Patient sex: F
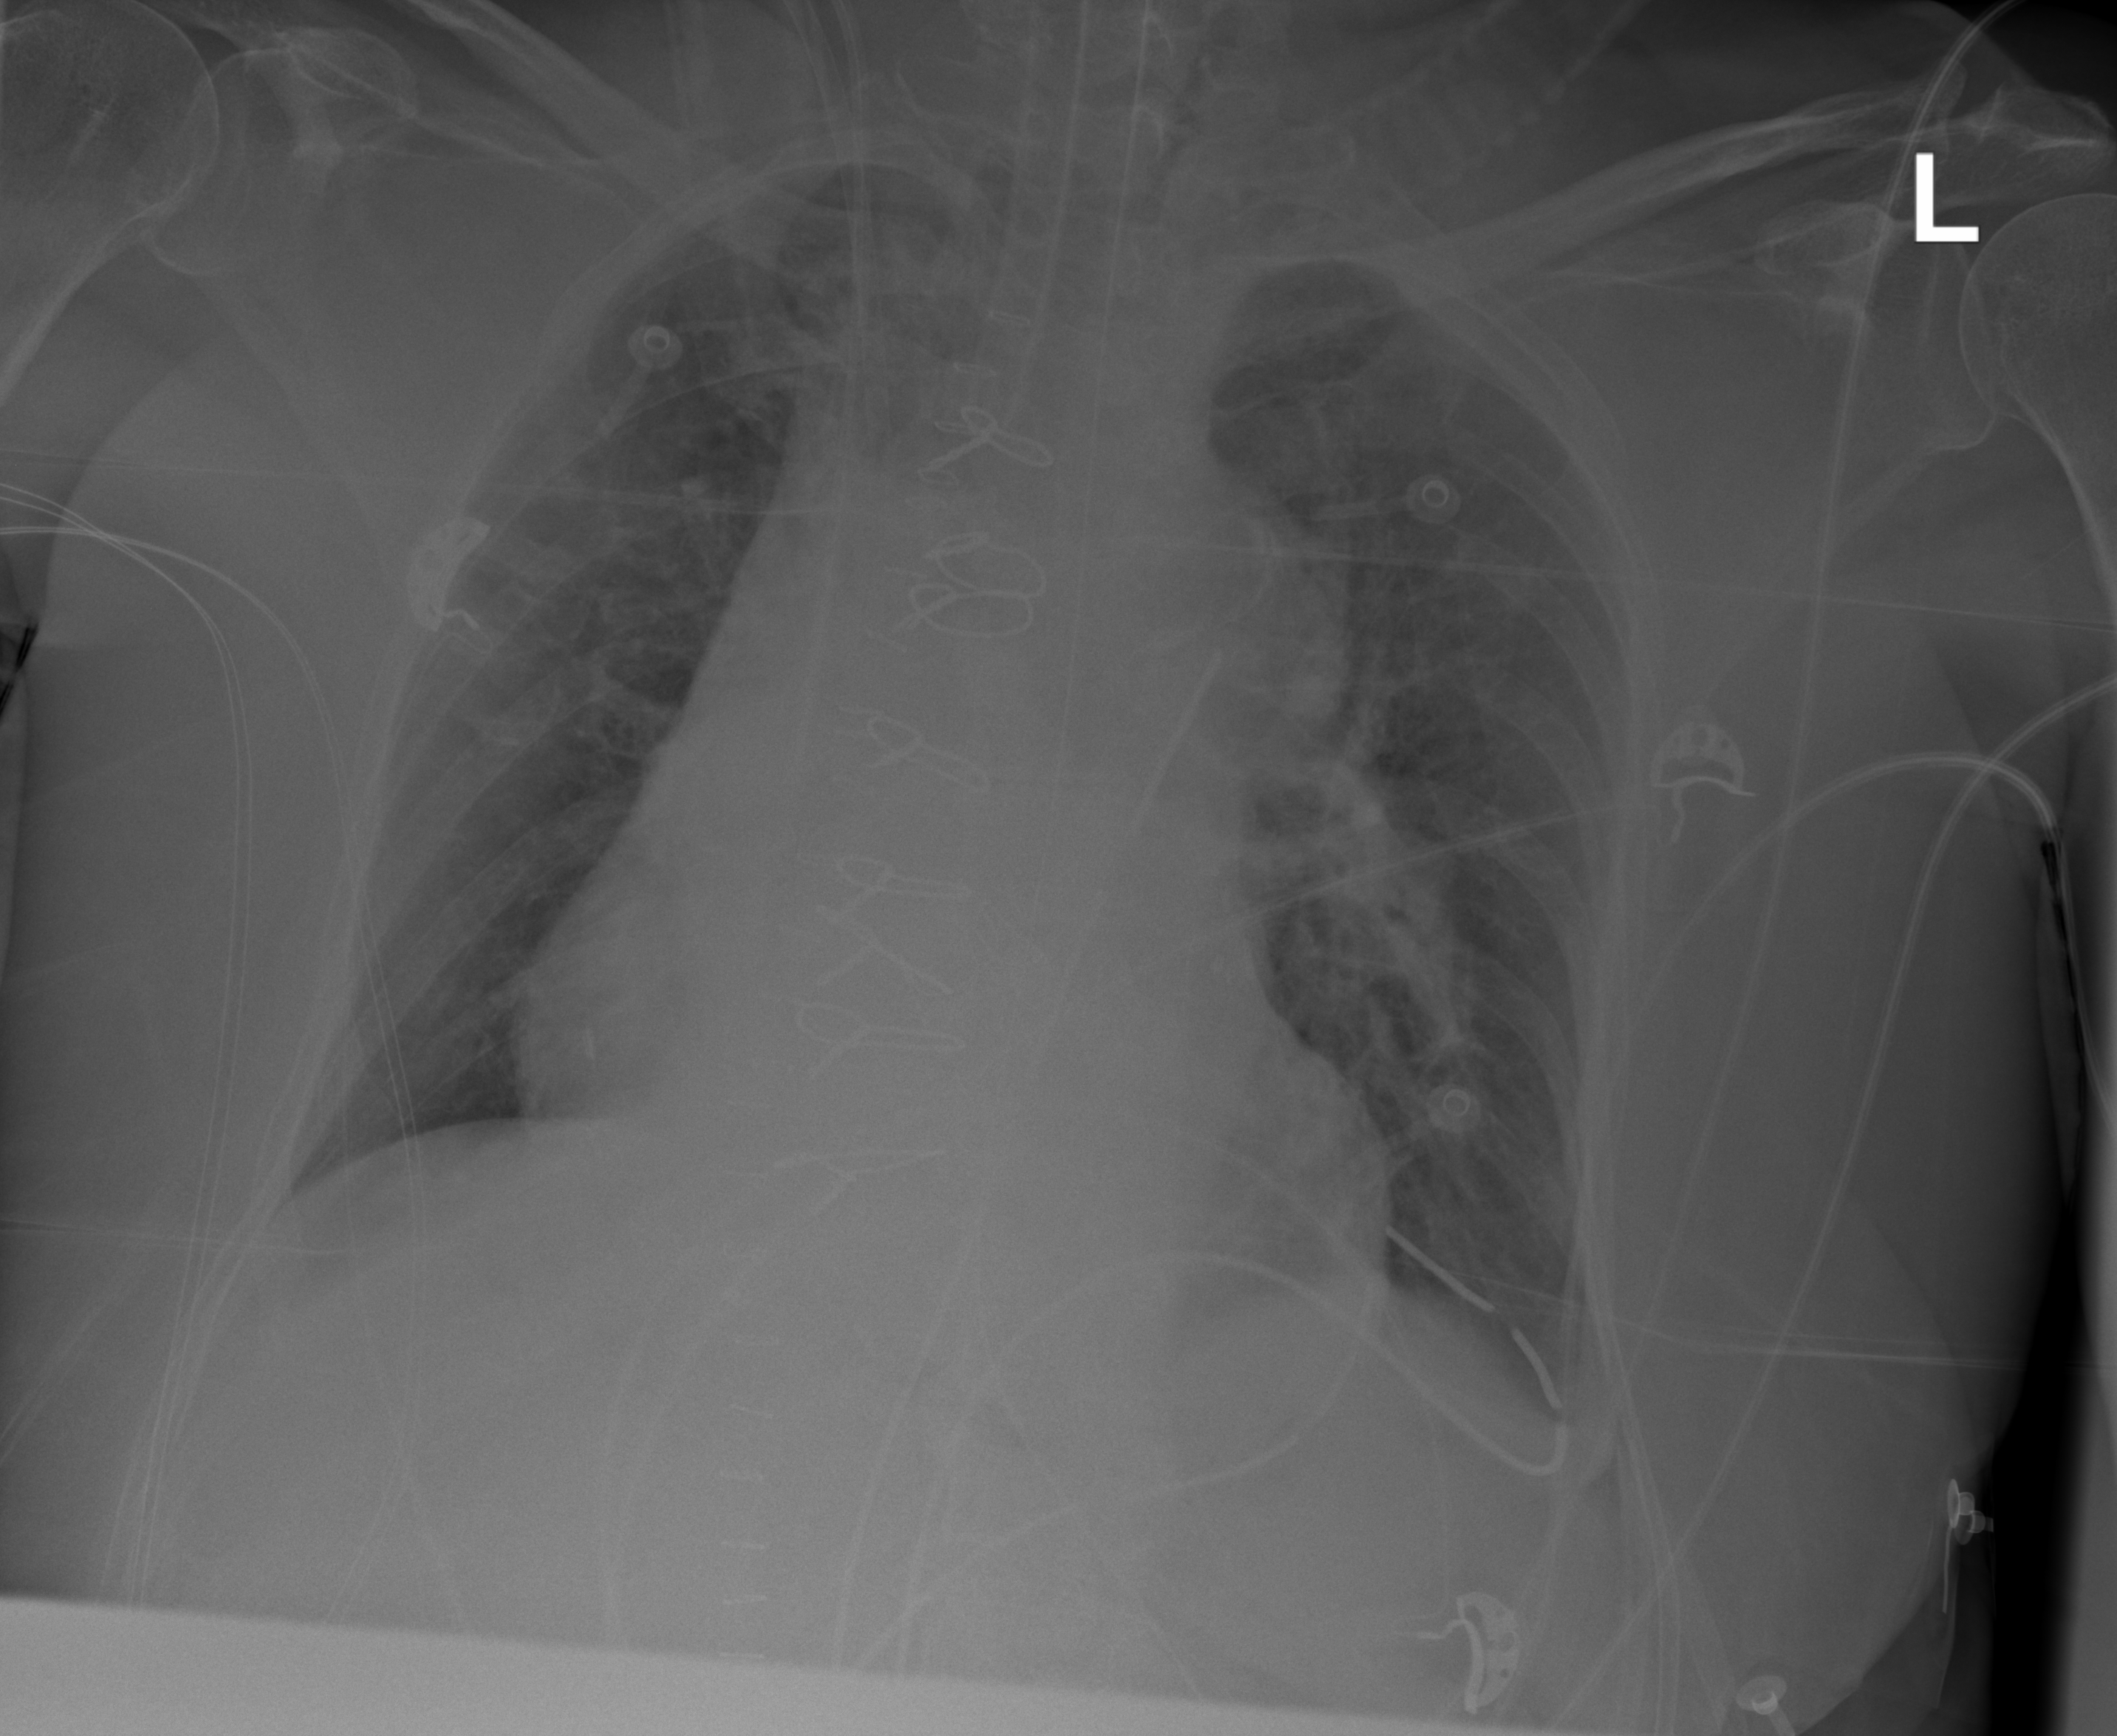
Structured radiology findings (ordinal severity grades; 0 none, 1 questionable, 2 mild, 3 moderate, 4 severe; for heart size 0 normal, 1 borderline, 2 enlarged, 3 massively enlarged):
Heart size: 2
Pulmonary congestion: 0
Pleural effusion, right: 0
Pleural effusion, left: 0
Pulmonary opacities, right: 0
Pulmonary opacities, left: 0
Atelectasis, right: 2
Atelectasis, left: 2